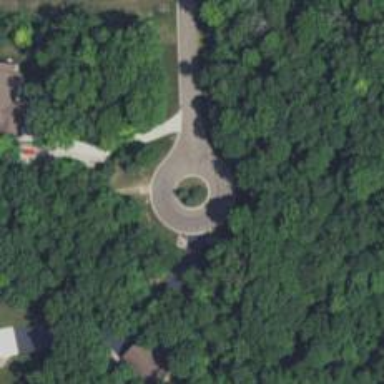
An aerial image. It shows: Turning loop on the road.